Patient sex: M
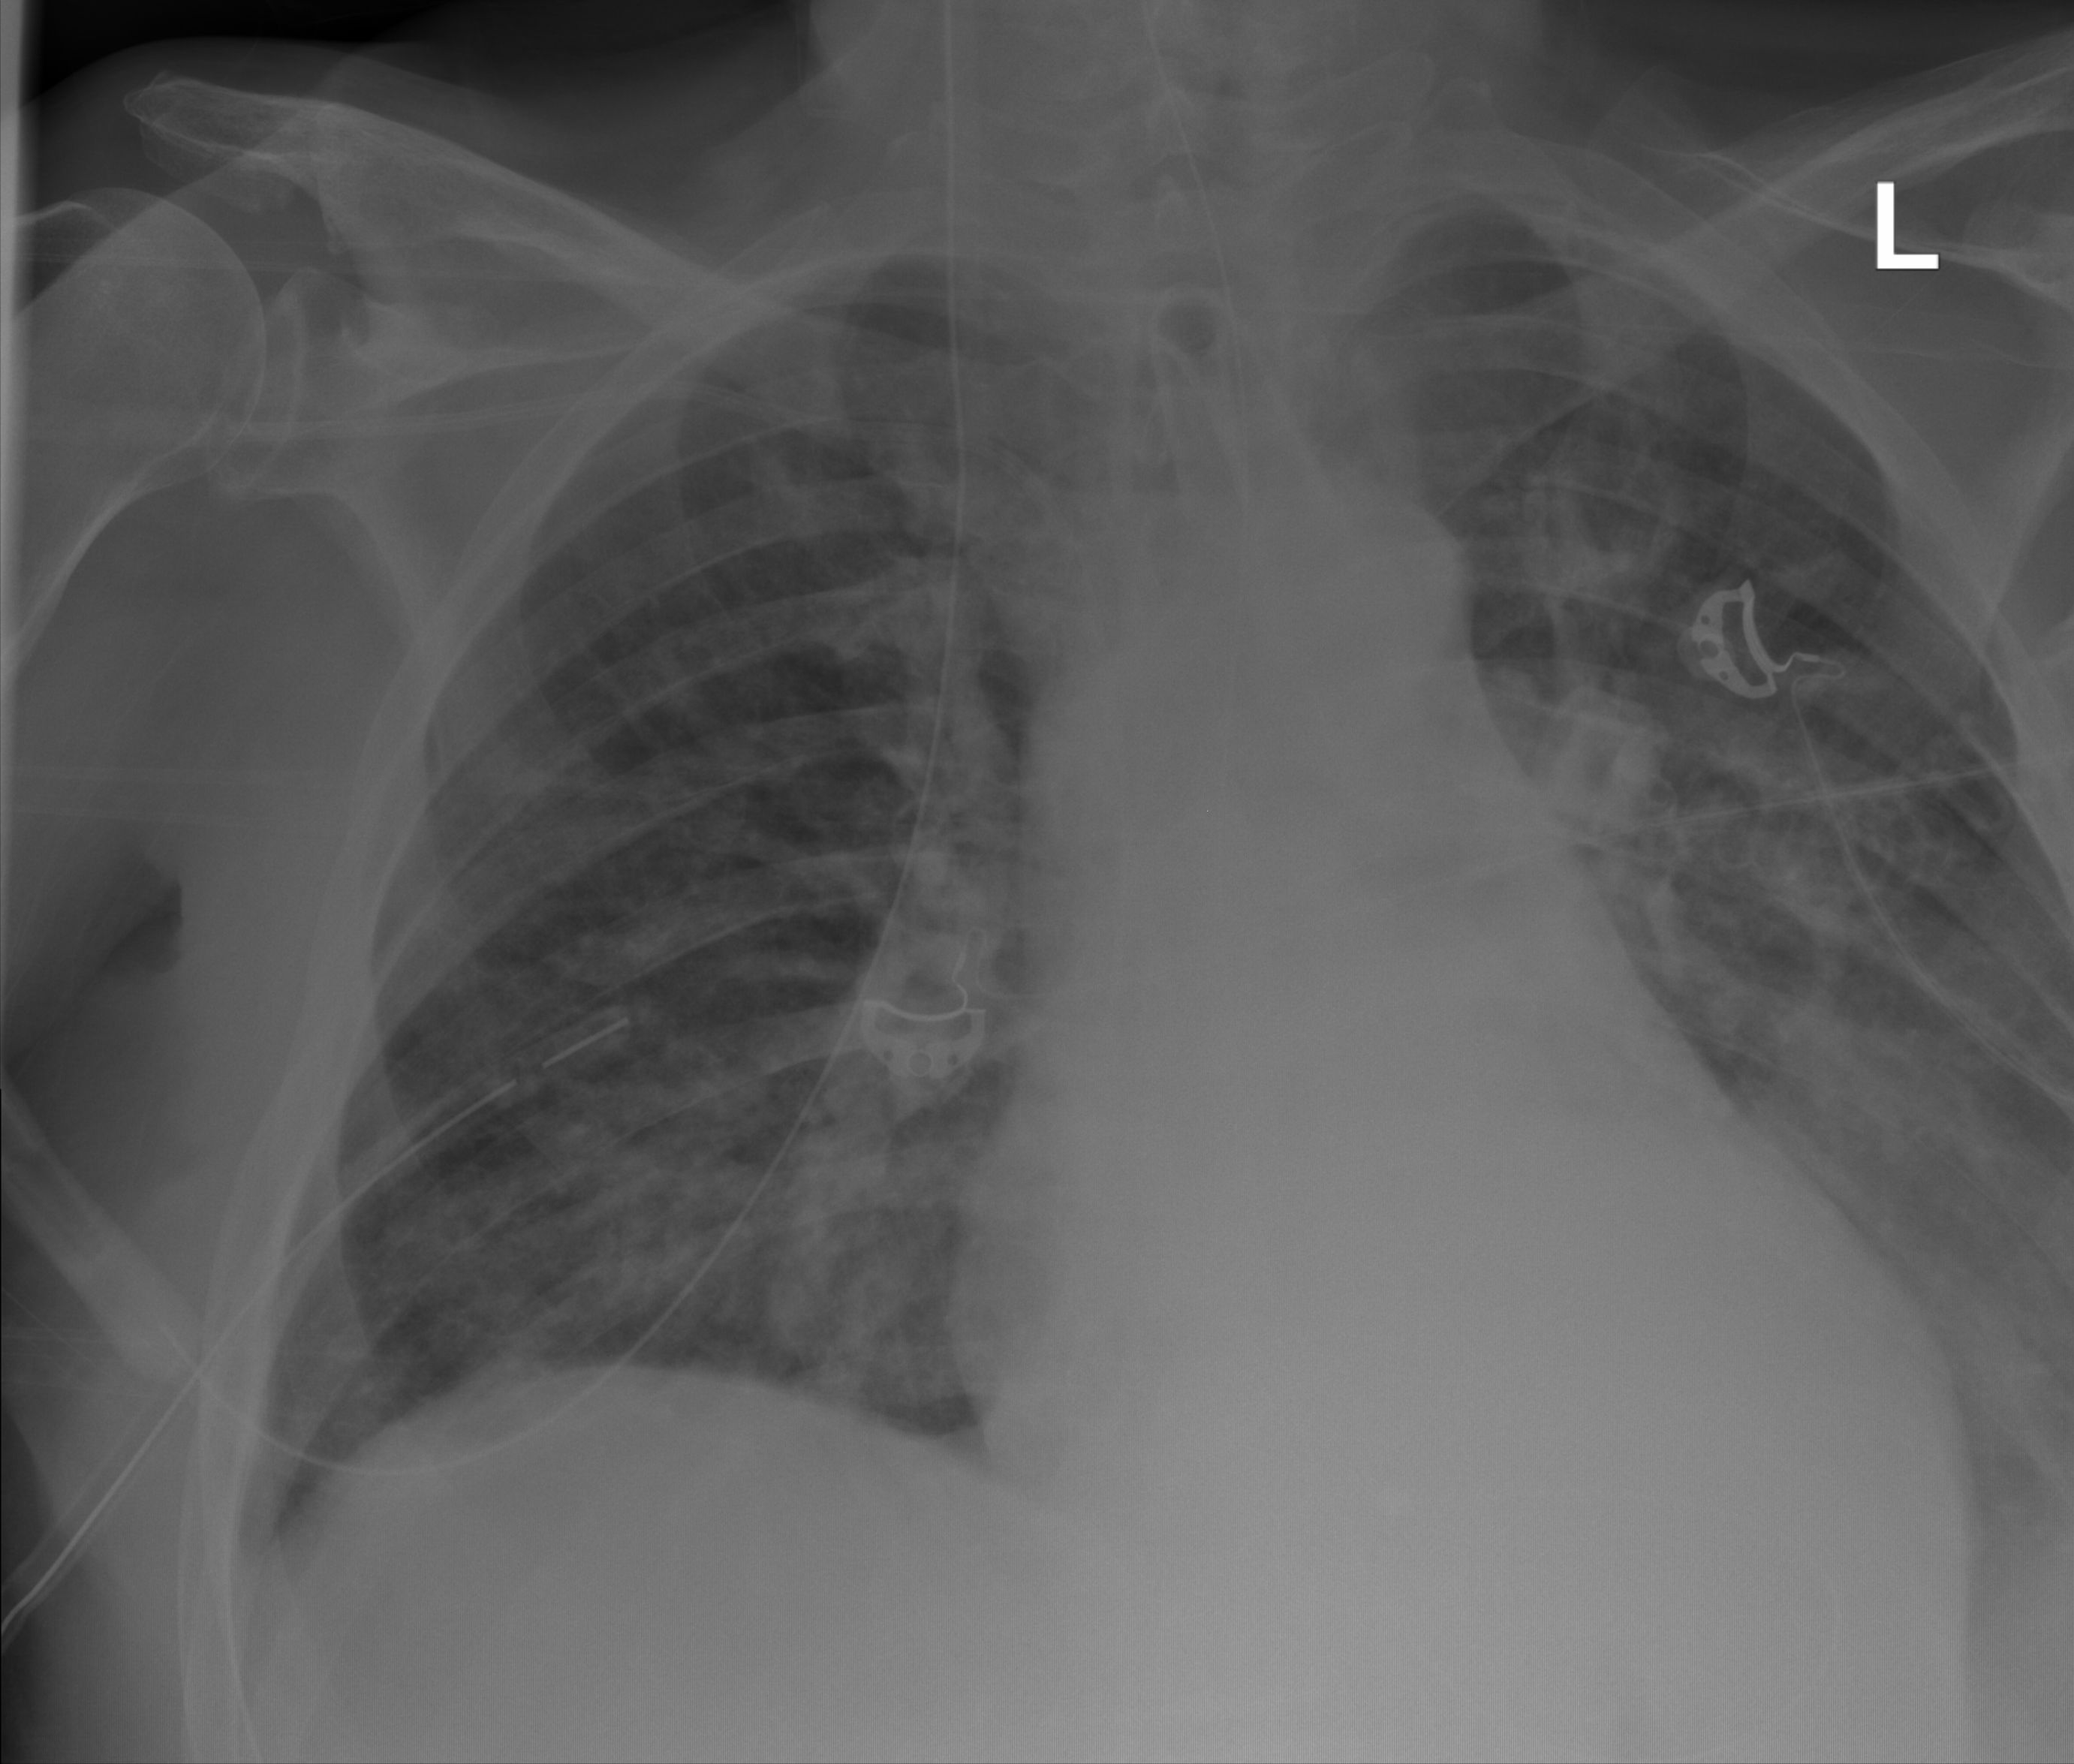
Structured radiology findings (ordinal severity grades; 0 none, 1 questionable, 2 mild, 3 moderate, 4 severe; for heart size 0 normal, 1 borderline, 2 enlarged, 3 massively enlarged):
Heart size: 0
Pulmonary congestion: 2
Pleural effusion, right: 0
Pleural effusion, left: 2
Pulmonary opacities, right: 2
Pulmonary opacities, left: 0
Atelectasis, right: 0
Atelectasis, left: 0